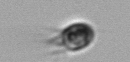
Label: Balanion